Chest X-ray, PA view. Patient: 58 years old, sex M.
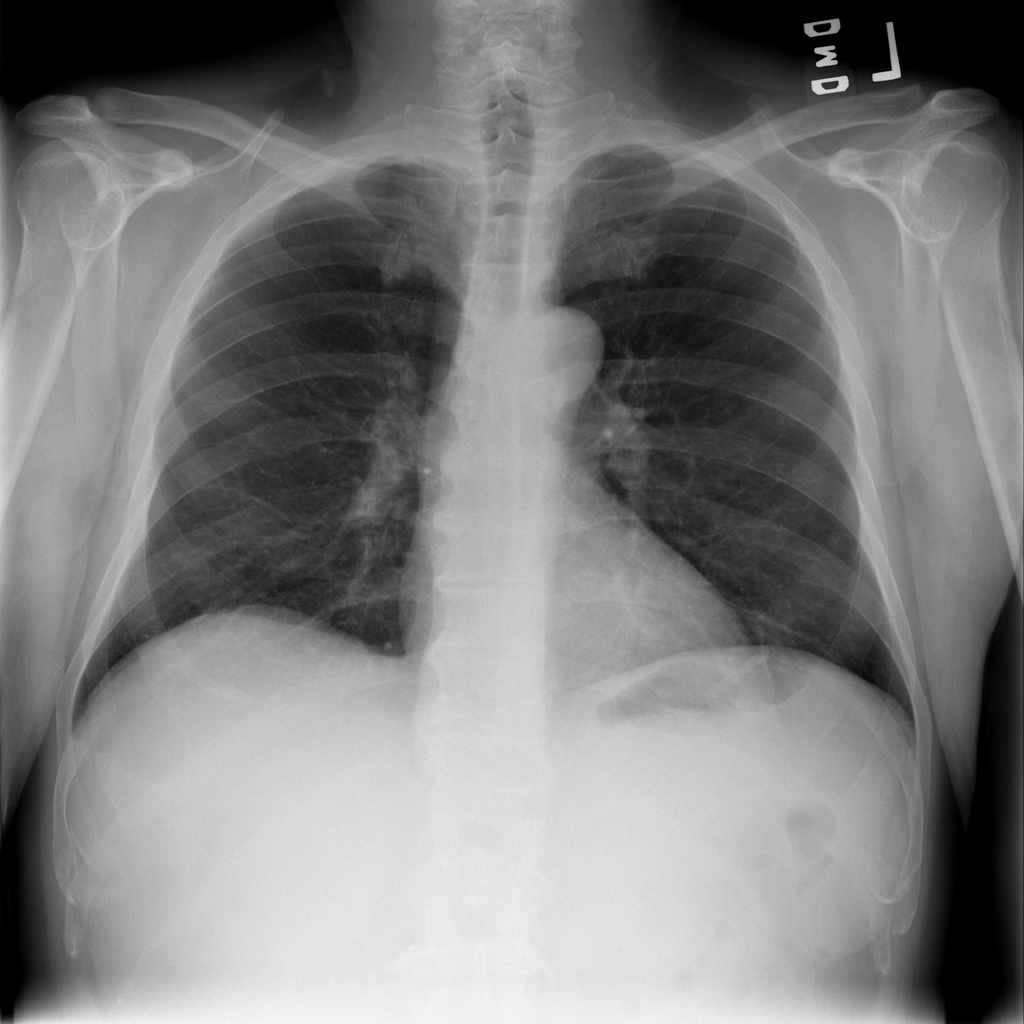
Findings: No Finding